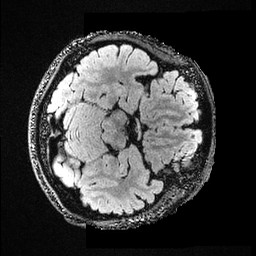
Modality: FLAIR
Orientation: axial
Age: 31
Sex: male
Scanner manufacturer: ge
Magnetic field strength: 3 T
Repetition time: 4.802 s
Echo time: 0.1162 s